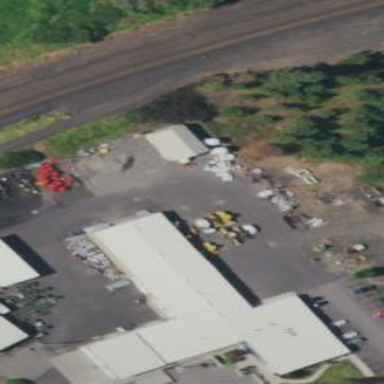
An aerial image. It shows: Commercial building serving as recycling center.